Interaction volume radius: 5 \u00c5
Interaction volume height: 10 \u00c5
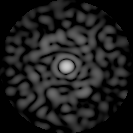
Disorder parameter: 0.8494